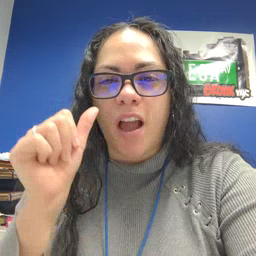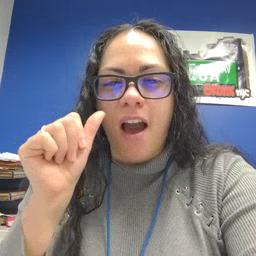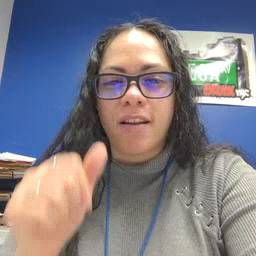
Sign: aunt